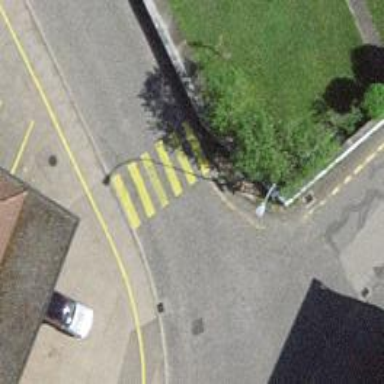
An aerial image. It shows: Zebra crossing on the road.